Question: I need to fit the curve that you can see in the image, that comes out from a lot of Monte Carlo simulations. I've also uploaded the data to fit in a <URL>.
I've tryied to fit the curve with a function of the type :
> ax(x^k))
with 'k<1'.
The results are similar to the experimental points but still far from the fitting function I need.
I've thought to split in different equations the whole range, but I haven't reached a solution yet. I.e. a straight line for the fist part and an exponential for the third. But what about the peak?
Any ideas?
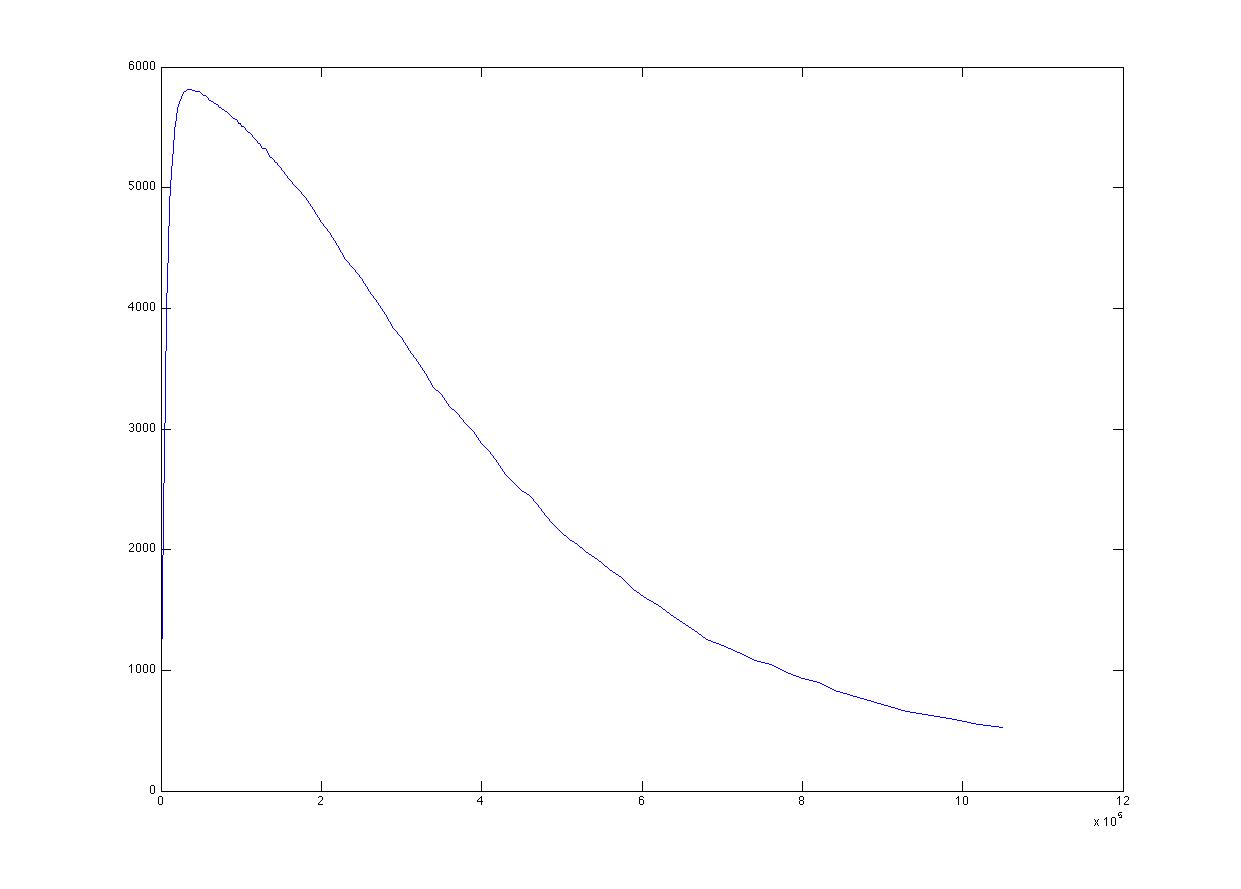
Answer: Polynomial fitting of 8th degree:
'''
close all; clear all;
fid = fopen('output_red.txt','r');
Z = textscan(fid, '%f %f %f %f %f');
fclose(fid);
X = log(Z{1});
Y = log(Z{2});
p = polyfit(X, Y, 8);
Y2 = polyval(p, X);
plot(exp(X), exp(Y));
hold on
plot(exp(X), exp(Y2), 'r')
legend('Original data','Fitted curve')
print('-dpng','fitted.png')
'''
'p' contains polynomial coefficients '1.2737e-05 -9.1262e-04 2.7838e-02 -4.7160e-01 4.8482e+00 -3.0958e+01 1.1990e+02 -2.5649e+02 2.3480e+02'. Using higher degrees of polynomial will result in better precision.